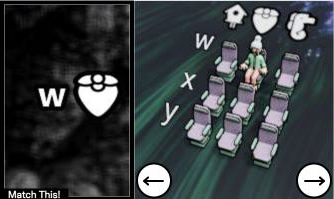
Task: seats
Answer: yes